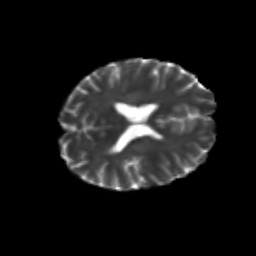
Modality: T2w
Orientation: axial
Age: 22
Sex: male
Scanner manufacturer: siemens
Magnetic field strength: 3 T
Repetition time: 3.5 s
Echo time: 0.104 s